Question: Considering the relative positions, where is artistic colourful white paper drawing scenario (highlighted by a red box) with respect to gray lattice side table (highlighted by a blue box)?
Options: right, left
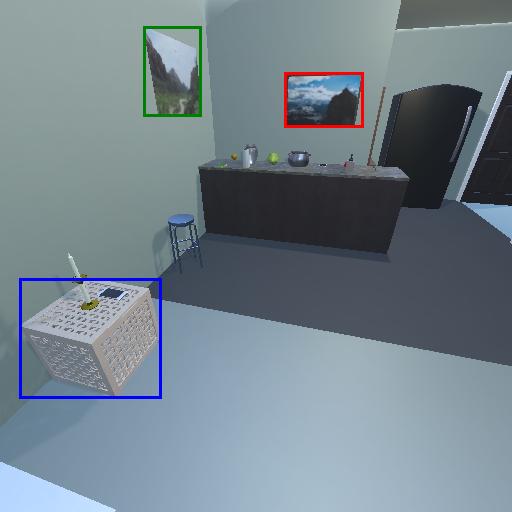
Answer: right